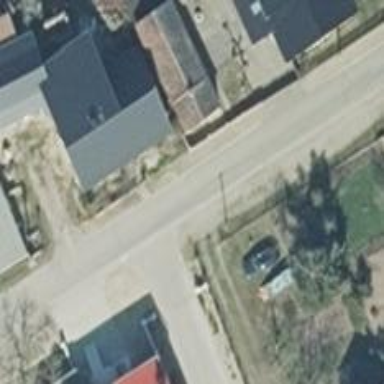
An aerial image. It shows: Asphalt road in residential area.